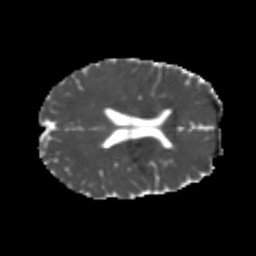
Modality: MD
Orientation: axial
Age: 26
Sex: female
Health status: healthy
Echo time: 0.074 s